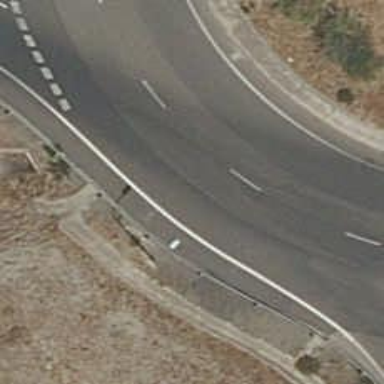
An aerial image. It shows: Roundabout at primary highway.